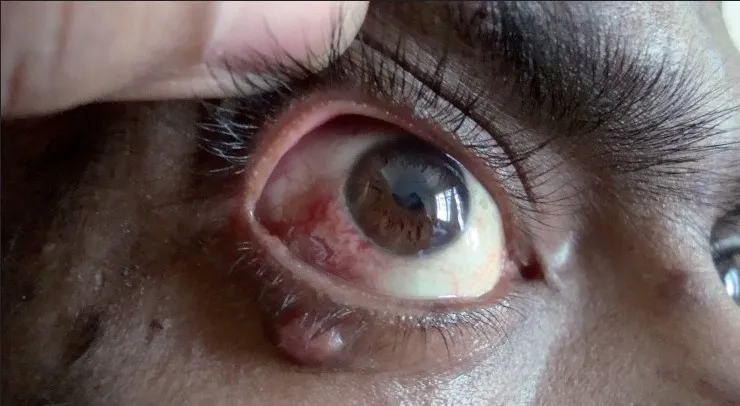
Conjunctival nodule with congestion in the right eye.
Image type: medical_photograph (skin_photograph)